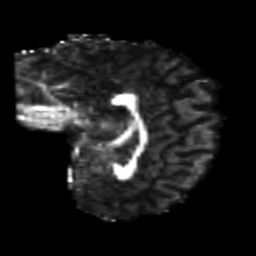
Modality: FA
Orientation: sagittal
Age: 21
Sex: female
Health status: healthy
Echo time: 0.074 s